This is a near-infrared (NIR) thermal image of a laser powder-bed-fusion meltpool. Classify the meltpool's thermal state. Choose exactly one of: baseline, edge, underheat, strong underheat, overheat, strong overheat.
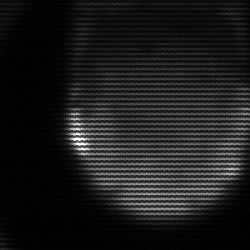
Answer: edge